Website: apple
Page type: billing-address
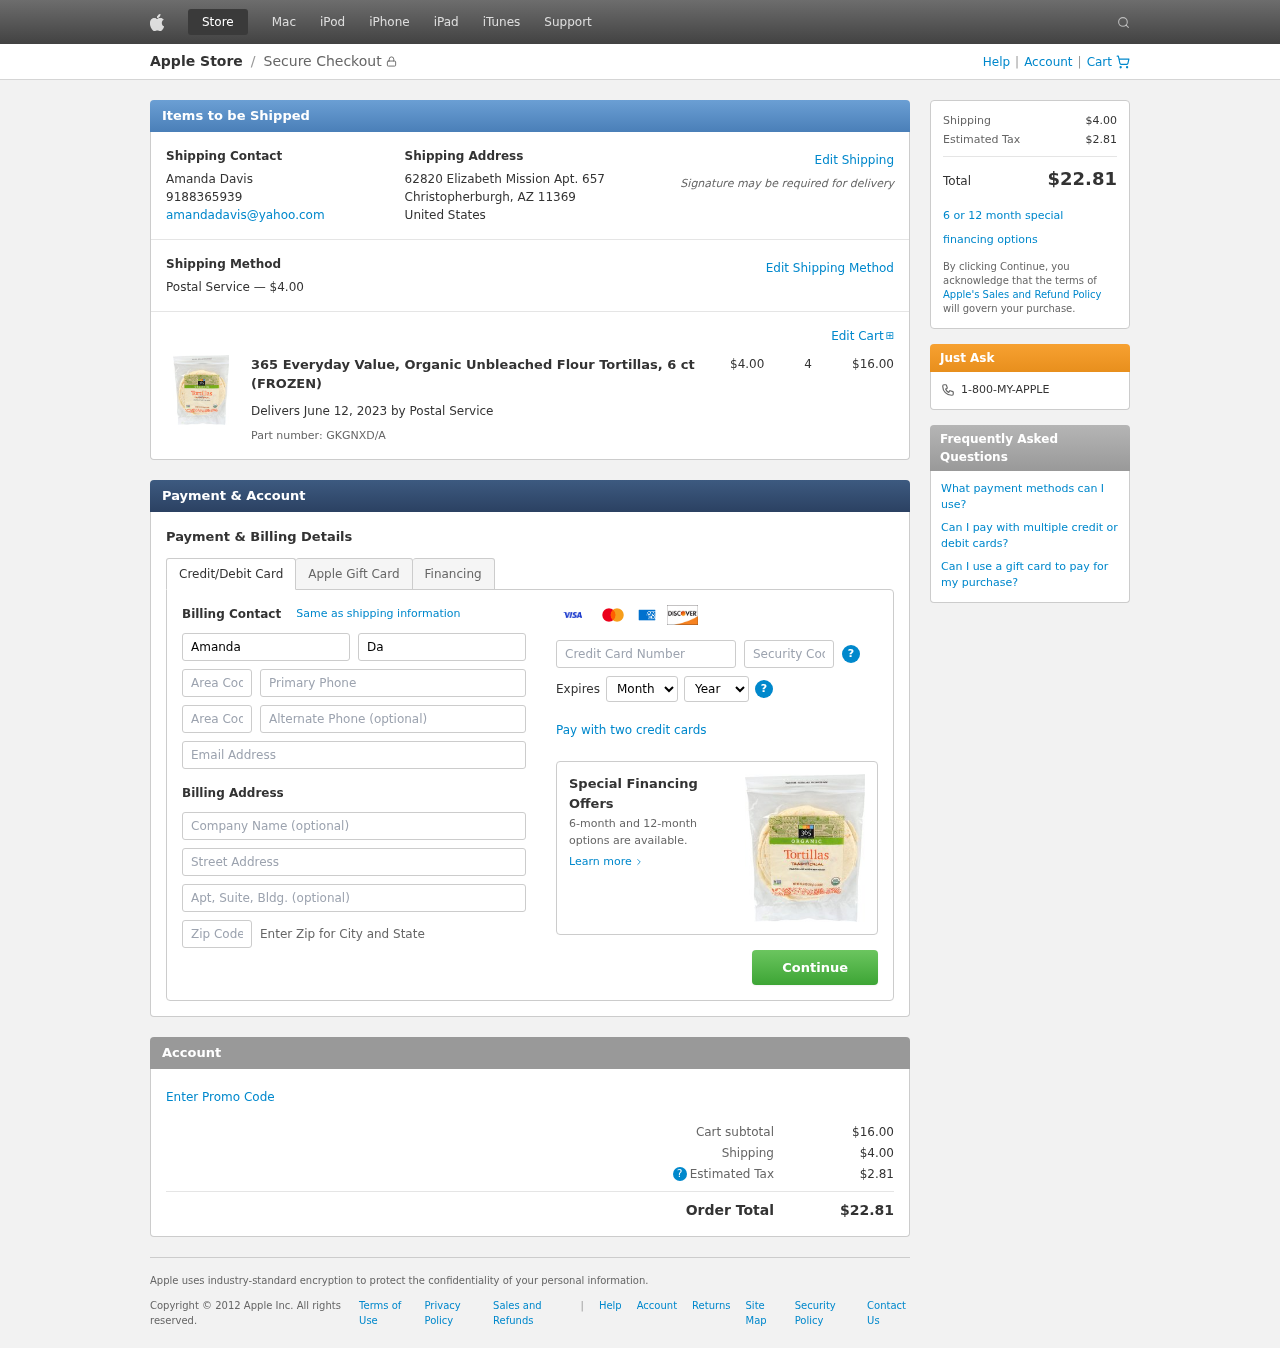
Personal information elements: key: PII_CARD_CVV
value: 733
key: PII_CARD_EXPIRY_MONTH
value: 04
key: PII_CARD_EXPIRY_YEAR
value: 29
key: PII_CARD_NUMBER
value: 4831 9753 0058 1022
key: PII_CITY_STATE_ZIP
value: Christopherburgh, AZ 11369
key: PII_COMPANY
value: Hanson LLC
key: PII_COUNTRY
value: United States
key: PII_EMAIL
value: amandadavis@yahoo.com
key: PII_FIRSTNAME
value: Amanda
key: PII_FULLNAME
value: Amanda Davis
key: PII_LASTNAME
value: Davis
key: PII_PHONE
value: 9188365939
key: PII_PHONE_ALT
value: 8074040162
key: PII_PHONE_ALT_AREA
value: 807
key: PII_PHONE_AREA
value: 918
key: PII_POSTCODE2
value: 01039
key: PII_STREET
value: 62820 Elizabeth Mission Apt. 657
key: PII_STREET2
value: Suite 392
Product elements: key: PRODUCT1_NAME
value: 365 Everyday Value, Organic Unbleached Flour Tortillas, 6 ct (FROZEN)
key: PRODUCT1_PRICE
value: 4
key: PRODUCT1_QUANTITY
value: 4
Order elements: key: ORDER_SHIPPING_COST
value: $4.00
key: ORDER_SUBTOTAL
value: $16.00
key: ORDER_DELIVERY_DATE
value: June 12, 2023
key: ORDER_PART_NUMBER
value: GKGNXD/A
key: ORDER_TAX
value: $2.81
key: ORDER_TOTAL
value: $22.81